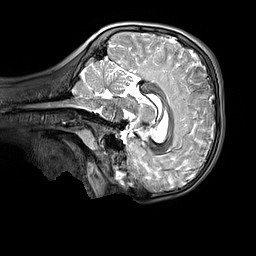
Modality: T2w
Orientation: sagittal
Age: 9
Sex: male
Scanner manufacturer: siemens
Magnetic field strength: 3 T
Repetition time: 3.2 s
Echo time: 0.408 s